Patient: sex F, age 64
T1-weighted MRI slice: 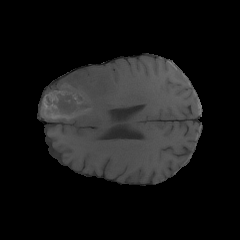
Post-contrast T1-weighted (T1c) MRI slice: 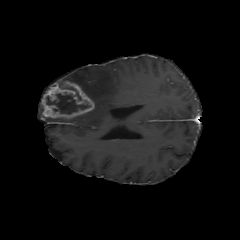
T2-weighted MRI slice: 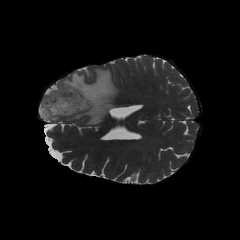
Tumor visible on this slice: yes
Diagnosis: Glioblastoma, IDH-wildtype
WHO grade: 4